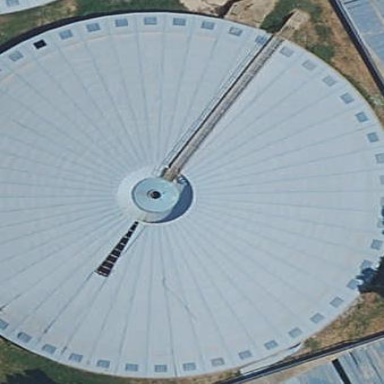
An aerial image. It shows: Storage tank with man-made structure.